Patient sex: F
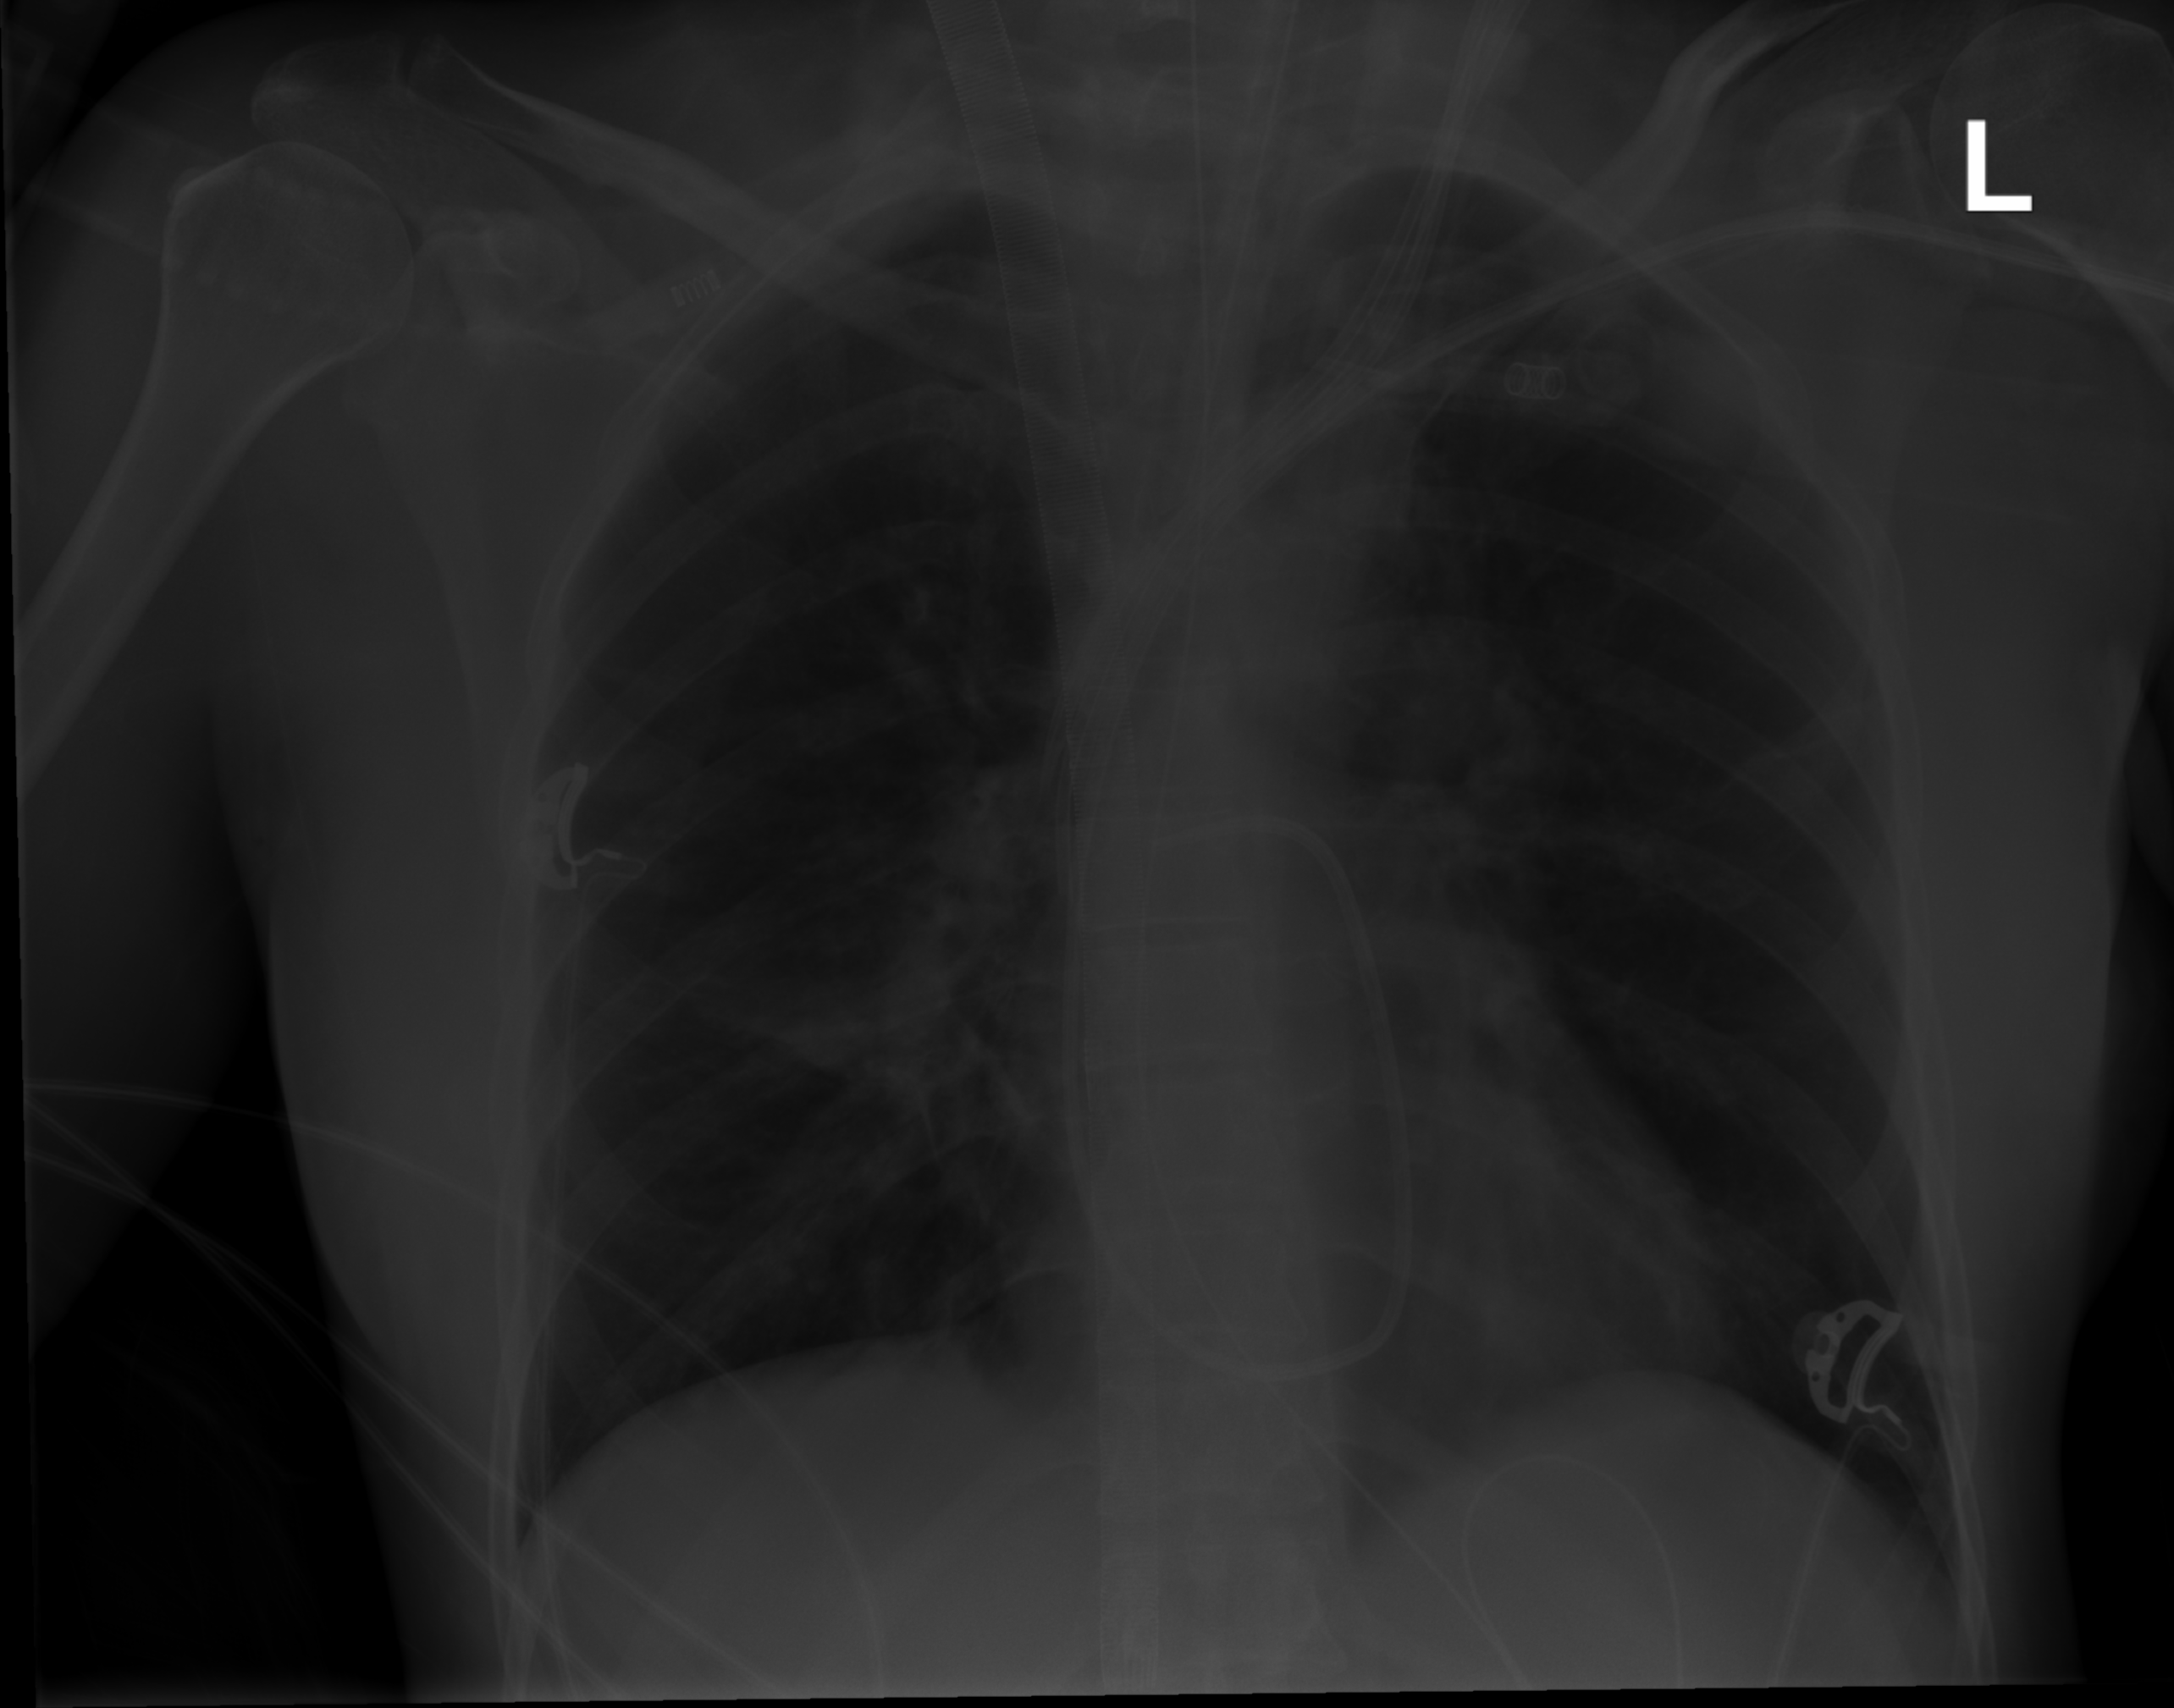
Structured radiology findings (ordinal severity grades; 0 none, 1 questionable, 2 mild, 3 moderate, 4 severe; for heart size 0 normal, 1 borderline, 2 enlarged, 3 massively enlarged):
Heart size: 0
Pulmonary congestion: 0
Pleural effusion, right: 0
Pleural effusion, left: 0
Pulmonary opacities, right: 2
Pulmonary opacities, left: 0
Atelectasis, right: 0
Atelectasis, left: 0